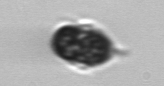
Label: Mesodinium